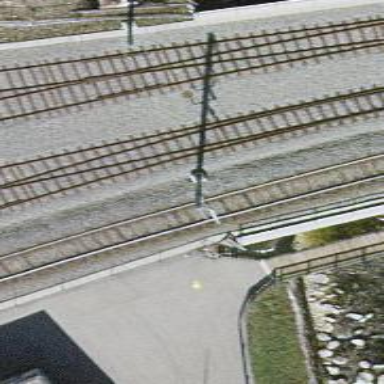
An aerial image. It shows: Single-track electrified railway bridge leading to yard service area with contact line for power supply.